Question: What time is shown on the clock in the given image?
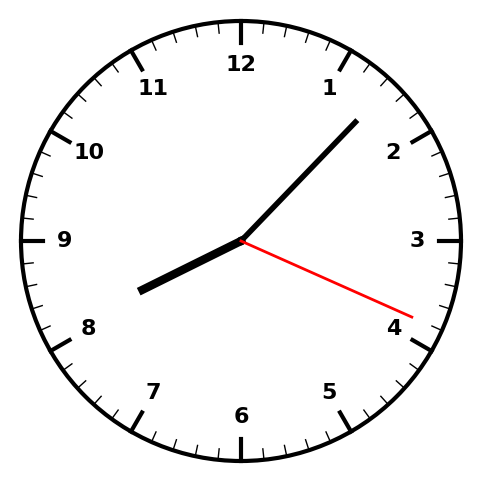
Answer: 08:07:19